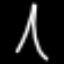
Label: The Eiffel Tower